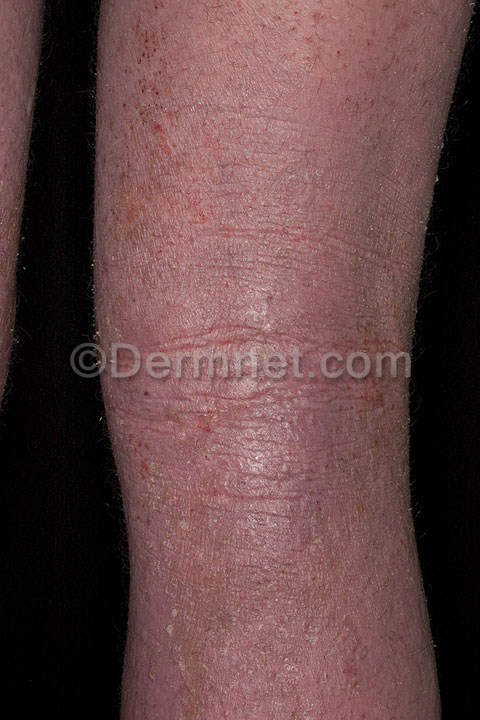
Disease: Atopic Dermatitis Photos